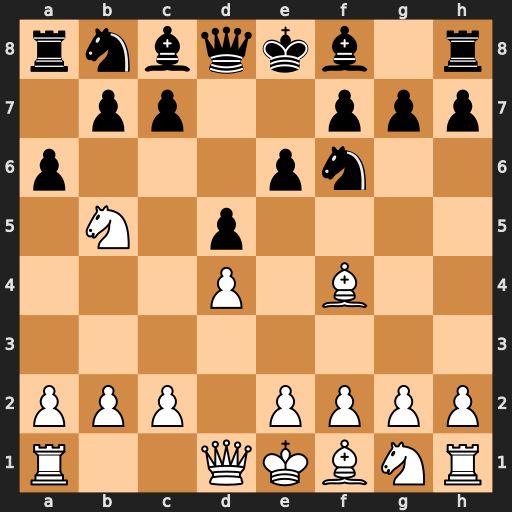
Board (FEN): rnbqkb1r/1pp2ppp/p3pn2/1N1p4/3P1B2/8/PPP1PPPP/R2QKBNR
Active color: w
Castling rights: KQkq
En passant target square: -
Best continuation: Nxc7+